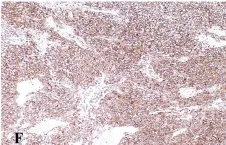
Representative postoperative pathological images. (B-F) Immunohistochemical staining. And vimentin.
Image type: pathology (immunostaining)